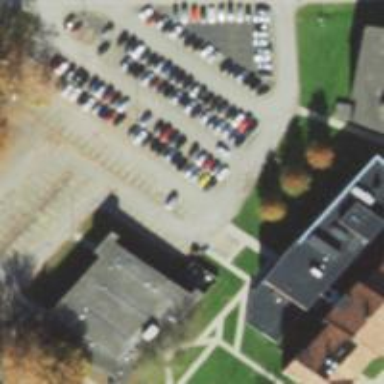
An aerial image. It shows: Parking space.